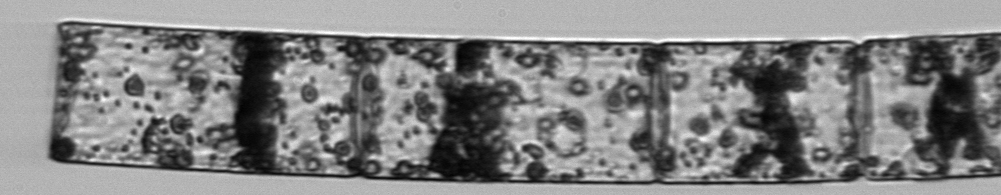
Label: Guinardia_flaccida